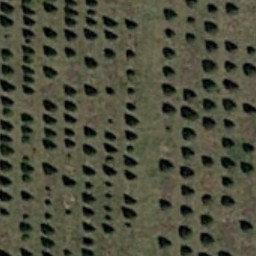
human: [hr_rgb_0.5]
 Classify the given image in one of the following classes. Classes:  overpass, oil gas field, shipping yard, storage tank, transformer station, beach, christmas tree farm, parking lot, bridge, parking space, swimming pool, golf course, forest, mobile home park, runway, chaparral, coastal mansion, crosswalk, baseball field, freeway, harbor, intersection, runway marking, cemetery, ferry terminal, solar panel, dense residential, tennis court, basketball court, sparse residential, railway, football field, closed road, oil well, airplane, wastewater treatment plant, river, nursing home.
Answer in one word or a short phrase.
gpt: christmas tree farm